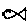
Label: fish